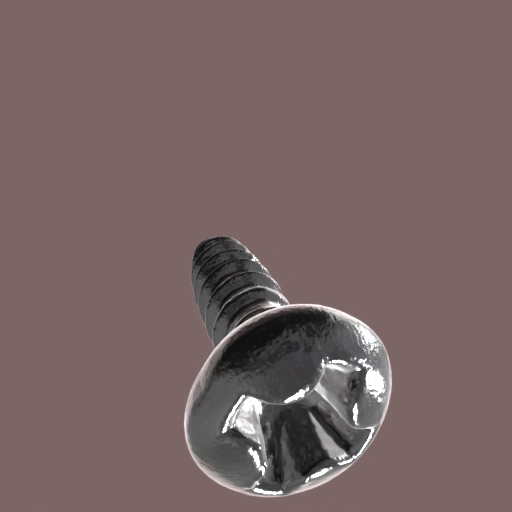
Label: screw